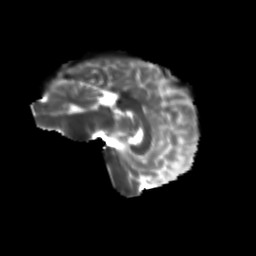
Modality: T2w
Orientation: sagittal
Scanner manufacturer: siemens
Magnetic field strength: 3 T
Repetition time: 9.2 s
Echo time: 0.084 s